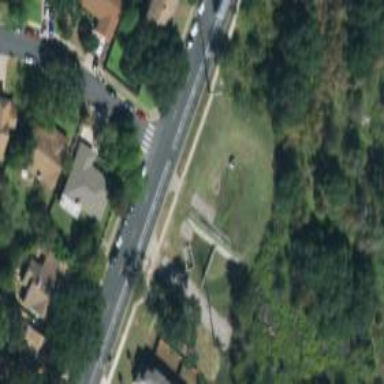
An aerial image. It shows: Cycleway.